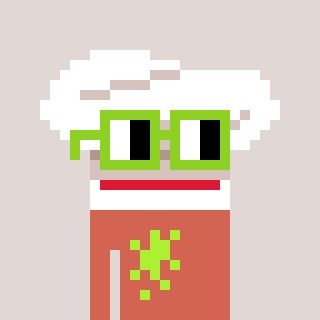
a pixel art character with square light green glasses, a chef hat-shaped head and a peachy-colored body on a warm background